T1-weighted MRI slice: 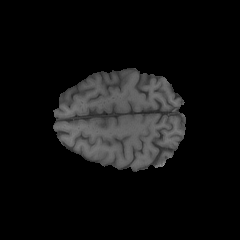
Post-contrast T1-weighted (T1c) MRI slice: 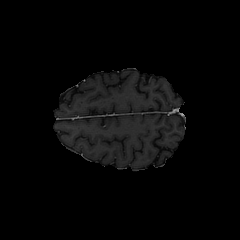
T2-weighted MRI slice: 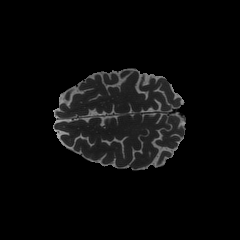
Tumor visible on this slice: no